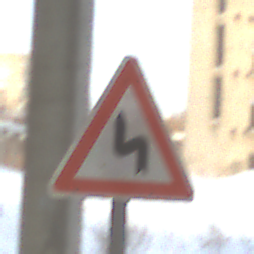
Verkehrszeichen: DoppelkurveZunaechstLinks
Umgebung: Roofed, Suburban
Tageszeit: MorningAfternoon
Wetter: PartlyCloudy
Licht: Natural
Jahreszeit: Winter
Kontrast: LowContrast